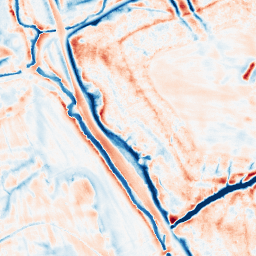
Category: edge_preserving
Decomposition family: bilateral
Decomposition parameters: d: 21
sigma_color: 25
sigma_space: 50
Upsampling method: lanczos
Upsampling parameters: scale: 2
Upsampling scale: 2